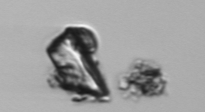
Label: Delphineis